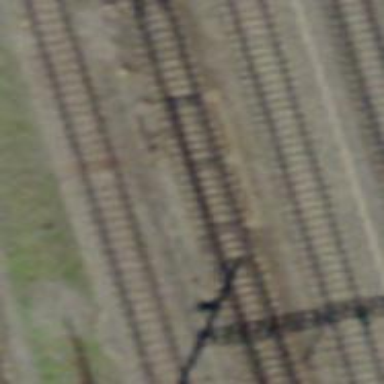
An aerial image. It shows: Single railway track with electrified contact line.